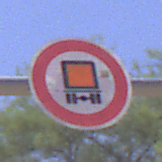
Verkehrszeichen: VerbotKennzeichnungspflichtigeKraftfahrzeugeGefaehrlicheGueter
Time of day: Midday
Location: Outdoor (RoadRail)
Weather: Clear
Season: NotSpecified
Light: Natural